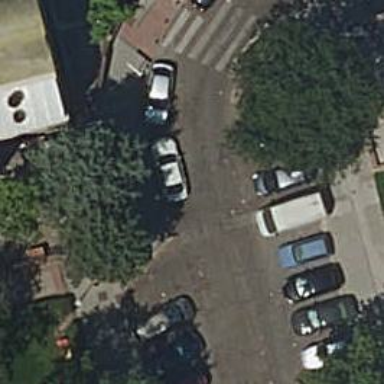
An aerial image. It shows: Bollard barrier.